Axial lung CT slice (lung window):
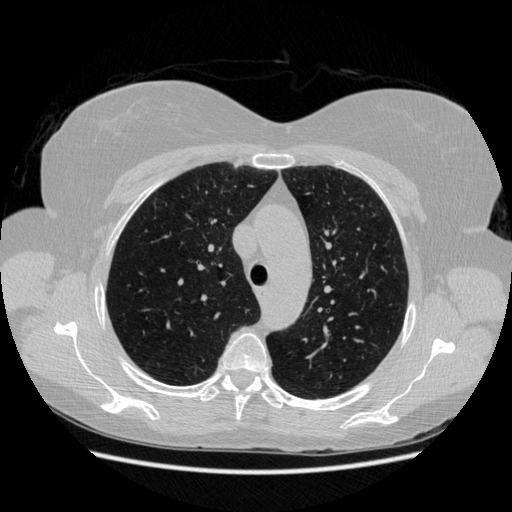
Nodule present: no